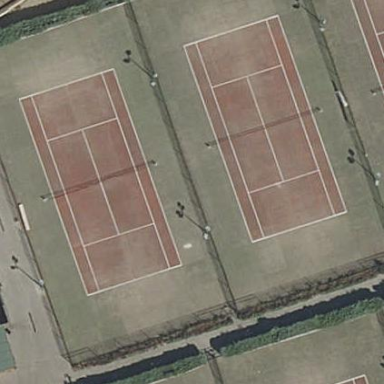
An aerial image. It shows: Tennis court on pitch designated for leisure land.